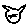
Label: cat